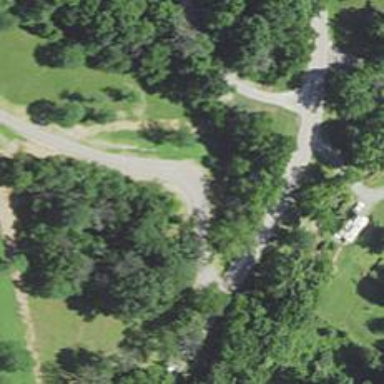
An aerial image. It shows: Driveway.